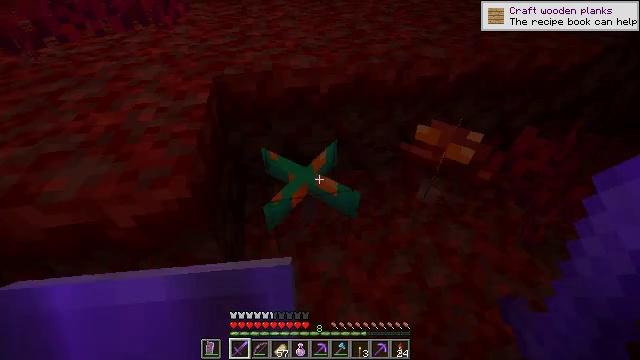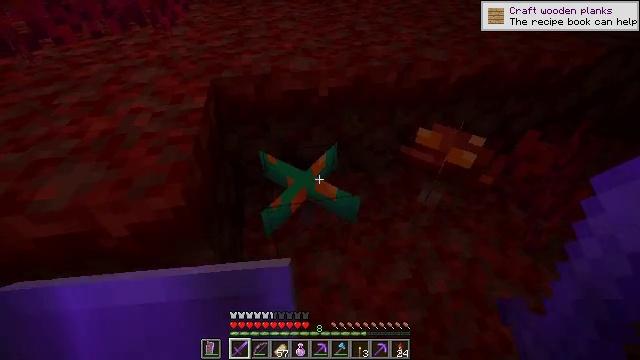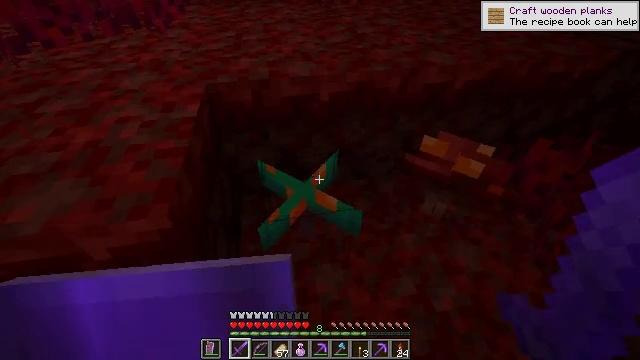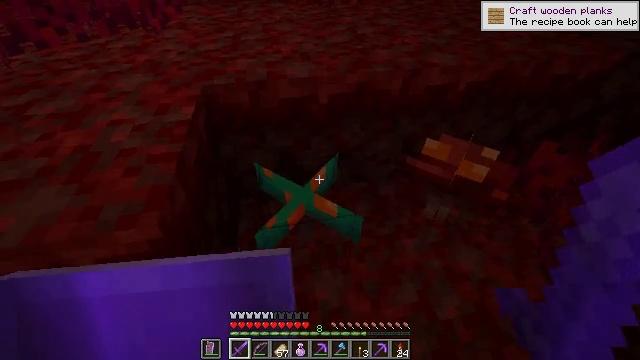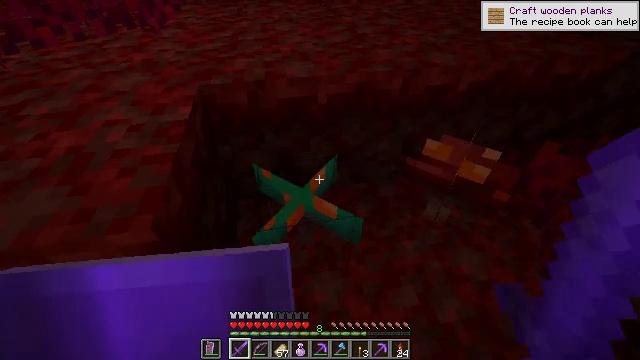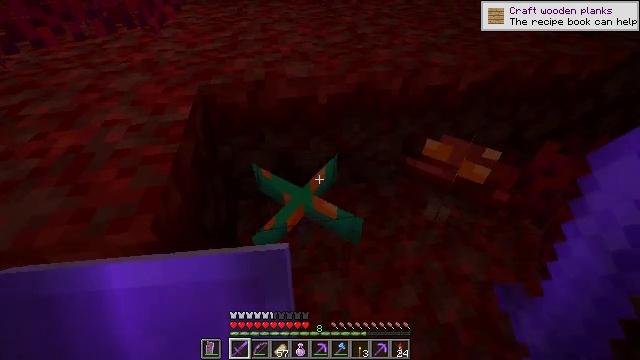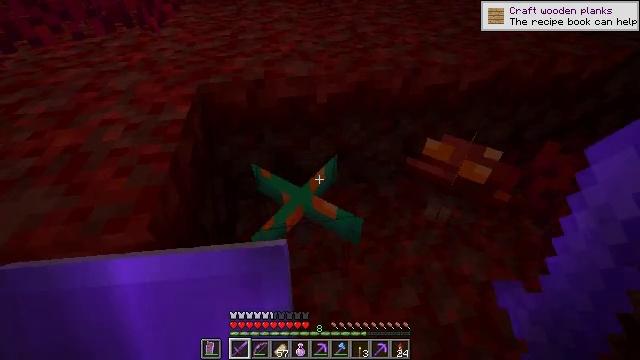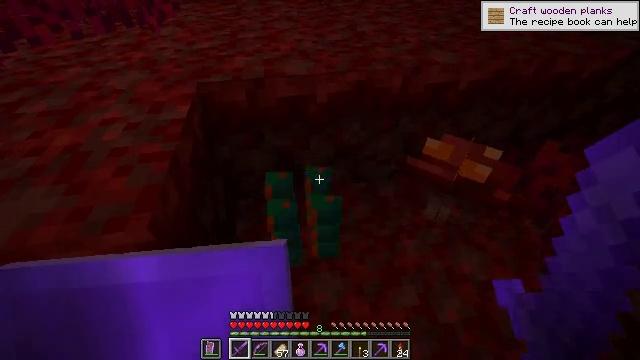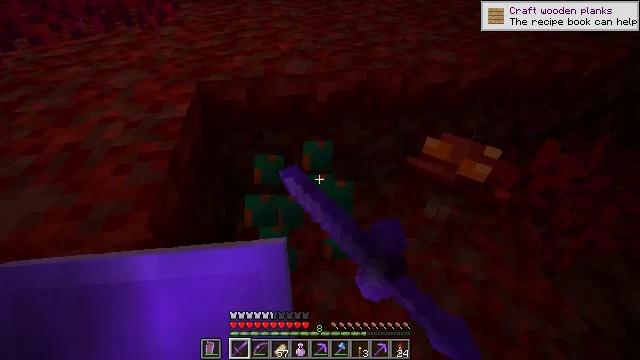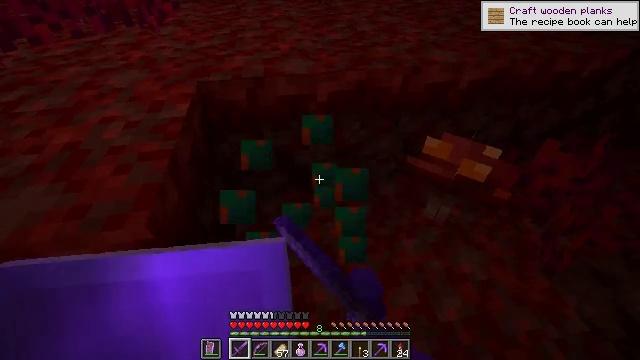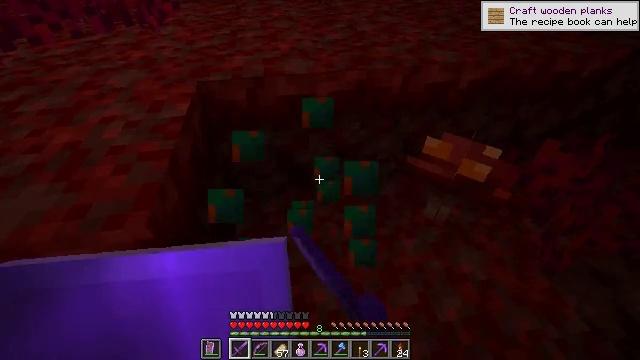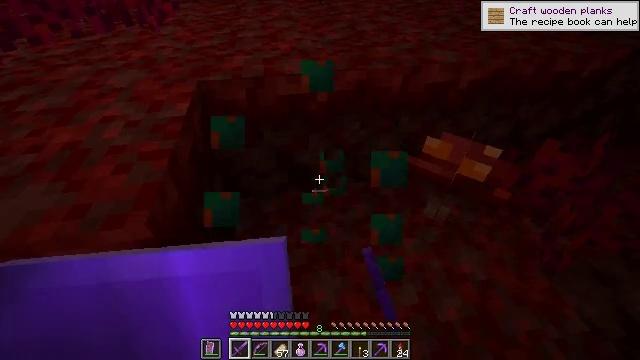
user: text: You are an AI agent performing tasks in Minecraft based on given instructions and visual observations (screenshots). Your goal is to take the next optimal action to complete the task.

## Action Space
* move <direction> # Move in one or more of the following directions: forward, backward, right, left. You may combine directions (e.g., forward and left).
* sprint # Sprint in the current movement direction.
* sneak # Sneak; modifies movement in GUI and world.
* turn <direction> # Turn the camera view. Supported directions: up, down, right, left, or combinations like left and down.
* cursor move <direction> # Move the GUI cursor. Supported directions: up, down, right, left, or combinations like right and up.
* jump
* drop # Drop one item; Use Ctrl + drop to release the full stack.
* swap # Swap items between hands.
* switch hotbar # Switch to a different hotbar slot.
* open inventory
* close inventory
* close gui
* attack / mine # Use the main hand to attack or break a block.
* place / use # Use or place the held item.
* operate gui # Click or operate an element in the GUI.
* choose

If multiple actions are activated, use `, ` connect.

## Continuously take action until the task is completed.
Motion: motion action
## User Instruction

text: Gather warped fungus in the Nether.
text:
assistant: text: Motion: no_op
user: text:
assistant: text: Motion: no_op
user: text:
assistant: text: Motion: no_op
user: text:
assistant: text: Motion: no_op
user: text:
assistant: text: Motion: no_op
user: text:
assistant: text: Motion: no_op
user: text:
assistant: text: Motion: attack / mine
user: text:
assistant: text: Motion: attack / mine
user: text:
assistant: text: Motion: attack / mine
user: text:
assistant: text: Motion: attack / mine
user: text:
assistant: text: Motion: no_op
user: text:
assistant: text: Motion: no_op